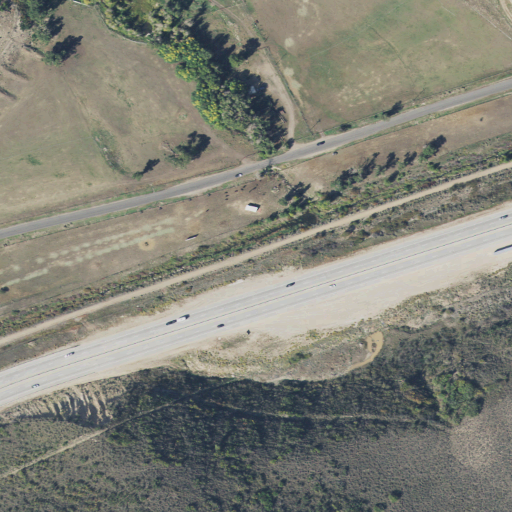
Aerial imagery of valley in Utah named Alexander Canyon containing shrub, evergreen forest, pasture, open development, medium intensity development, low intensity development, deciduous forest, high intensity development, herbaceous wetlands, and woody wetlands